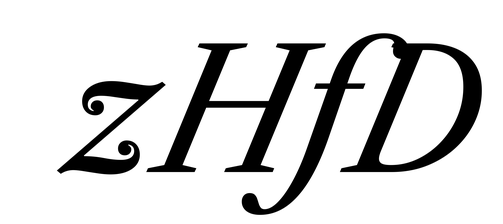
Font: LibreCaslonText-Italic_Italic